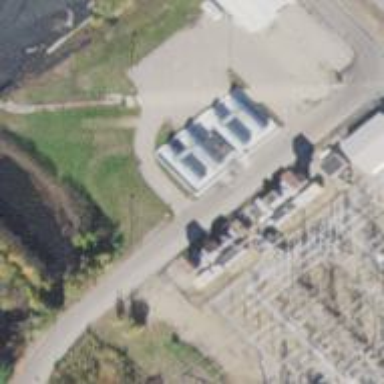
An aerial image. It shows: Gas turbine power generator.